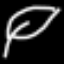
Label: leaf